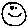
Label: smiley face